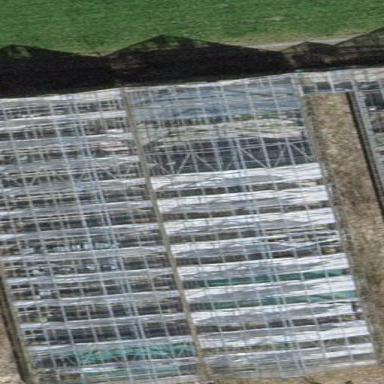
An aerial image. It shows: Area dedicated to greenhouse horticulture.